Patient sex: F
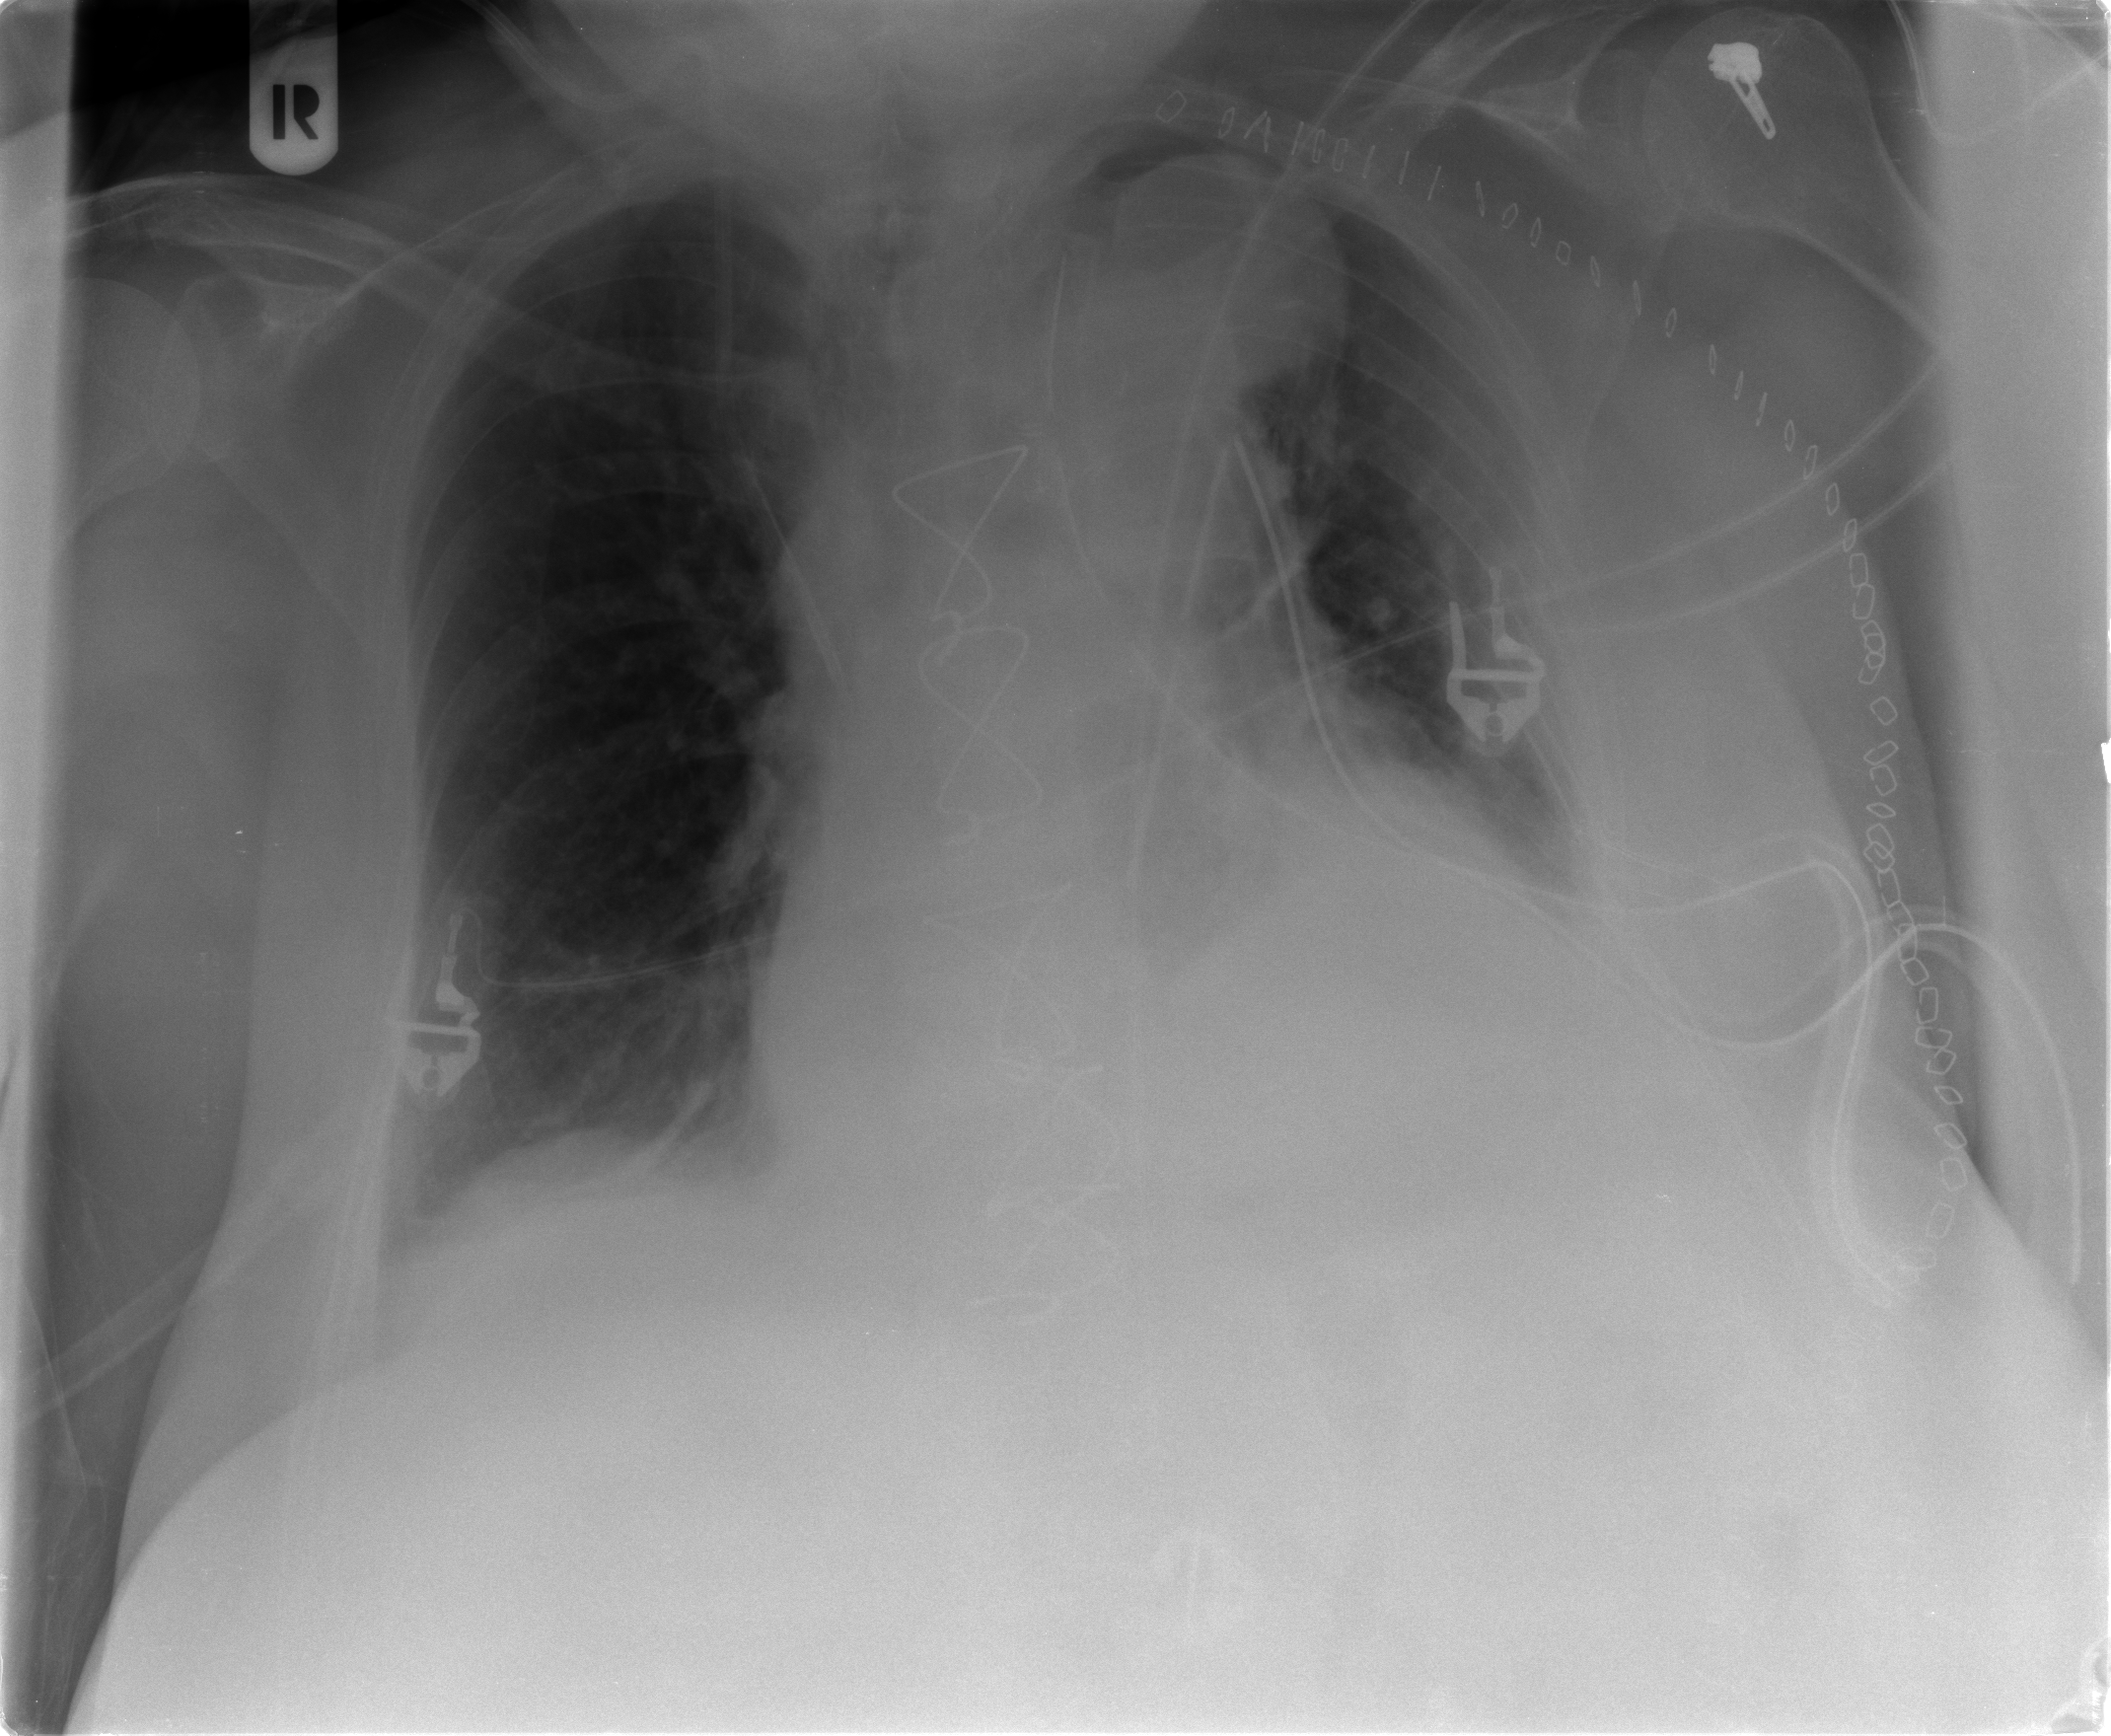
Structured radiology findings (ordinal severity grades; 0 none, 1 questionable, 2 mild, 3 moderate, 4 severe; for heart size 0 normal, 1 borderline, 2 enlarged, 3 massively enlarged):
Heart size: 2
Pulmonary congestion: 1
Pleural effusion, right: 1
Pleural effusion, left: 2
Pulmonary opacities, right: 0
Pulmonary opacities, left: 1
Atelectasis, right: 1
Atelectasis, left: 2